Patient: sex M, age 80
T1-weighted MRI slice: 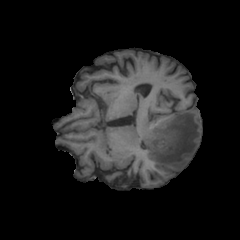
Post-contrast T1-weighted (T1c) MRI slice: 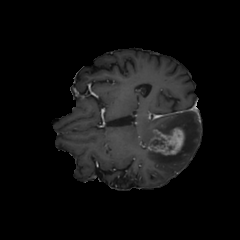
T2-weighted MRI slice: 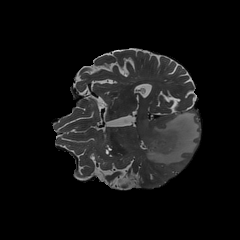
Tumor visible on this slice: yes
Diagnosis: Glioblastoma, IDH-wildtype
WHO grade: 4